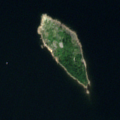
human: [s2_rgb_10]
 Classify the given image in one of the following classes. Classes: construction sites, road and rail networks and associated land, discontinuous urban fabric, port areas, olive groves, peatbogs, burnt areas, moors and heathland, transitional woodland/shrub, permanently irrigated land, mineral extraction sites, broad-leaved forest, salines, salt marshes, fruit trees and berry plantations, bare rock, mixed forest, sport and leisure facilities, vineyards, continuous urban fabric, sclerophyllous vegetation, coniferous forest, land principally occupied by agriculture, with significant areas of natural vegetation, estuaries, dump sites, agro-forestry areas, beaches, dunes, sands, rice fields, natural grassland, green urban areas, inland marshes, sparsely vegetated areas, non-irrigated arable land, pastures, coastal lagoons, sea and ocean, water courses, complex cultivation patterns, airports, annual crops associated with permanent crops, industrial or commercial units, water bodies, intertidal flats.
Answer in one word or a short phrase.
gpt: sea and ocean